Question: Count the number of objects in the diagram.
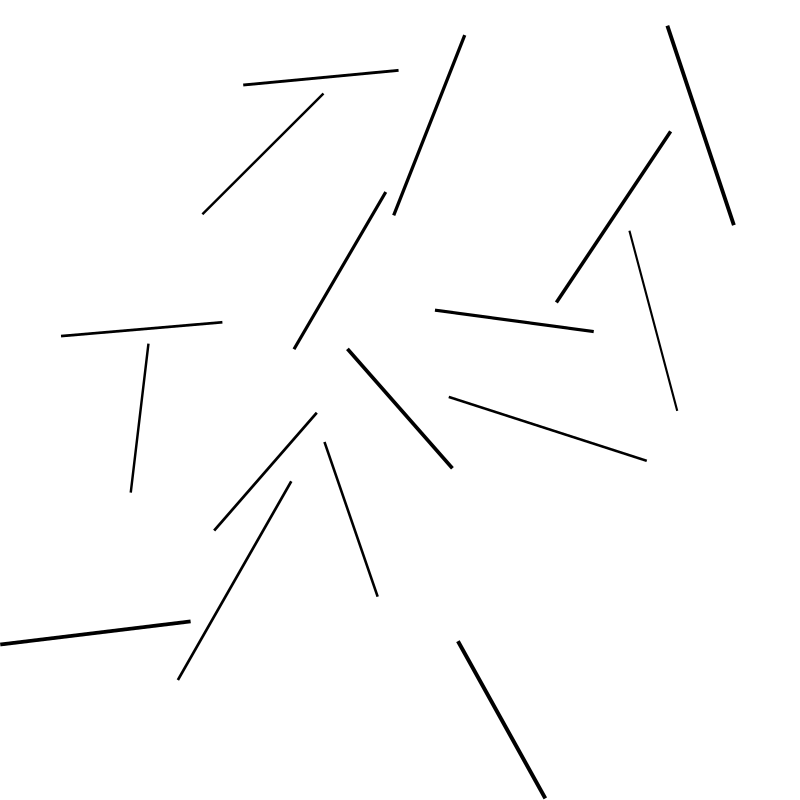
Answer: 17